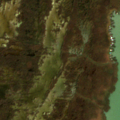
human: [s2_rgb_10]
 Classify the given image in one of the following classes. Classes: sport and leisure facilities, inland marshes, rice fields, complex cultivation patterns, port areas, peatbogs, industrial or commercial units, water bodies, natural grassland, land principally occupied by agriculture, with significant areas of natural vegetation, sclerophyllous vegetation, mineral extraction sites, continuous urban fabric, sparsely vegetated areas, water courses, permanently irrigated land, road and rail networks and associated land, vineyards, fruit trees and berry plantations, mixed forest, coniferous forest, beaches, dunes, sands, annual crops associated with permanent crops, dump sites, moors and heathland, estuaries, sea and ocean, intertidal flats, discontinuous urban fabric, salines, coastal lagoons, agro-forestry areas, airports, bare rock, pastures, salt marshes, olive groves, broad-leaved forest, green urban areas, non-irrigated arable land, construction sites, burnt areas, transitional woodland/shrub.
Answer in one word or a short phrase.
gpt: inland marshes, water bodies